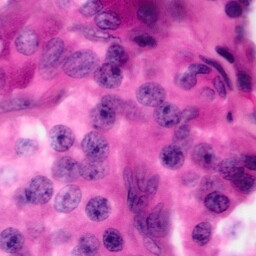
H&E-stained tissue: Pancreatic